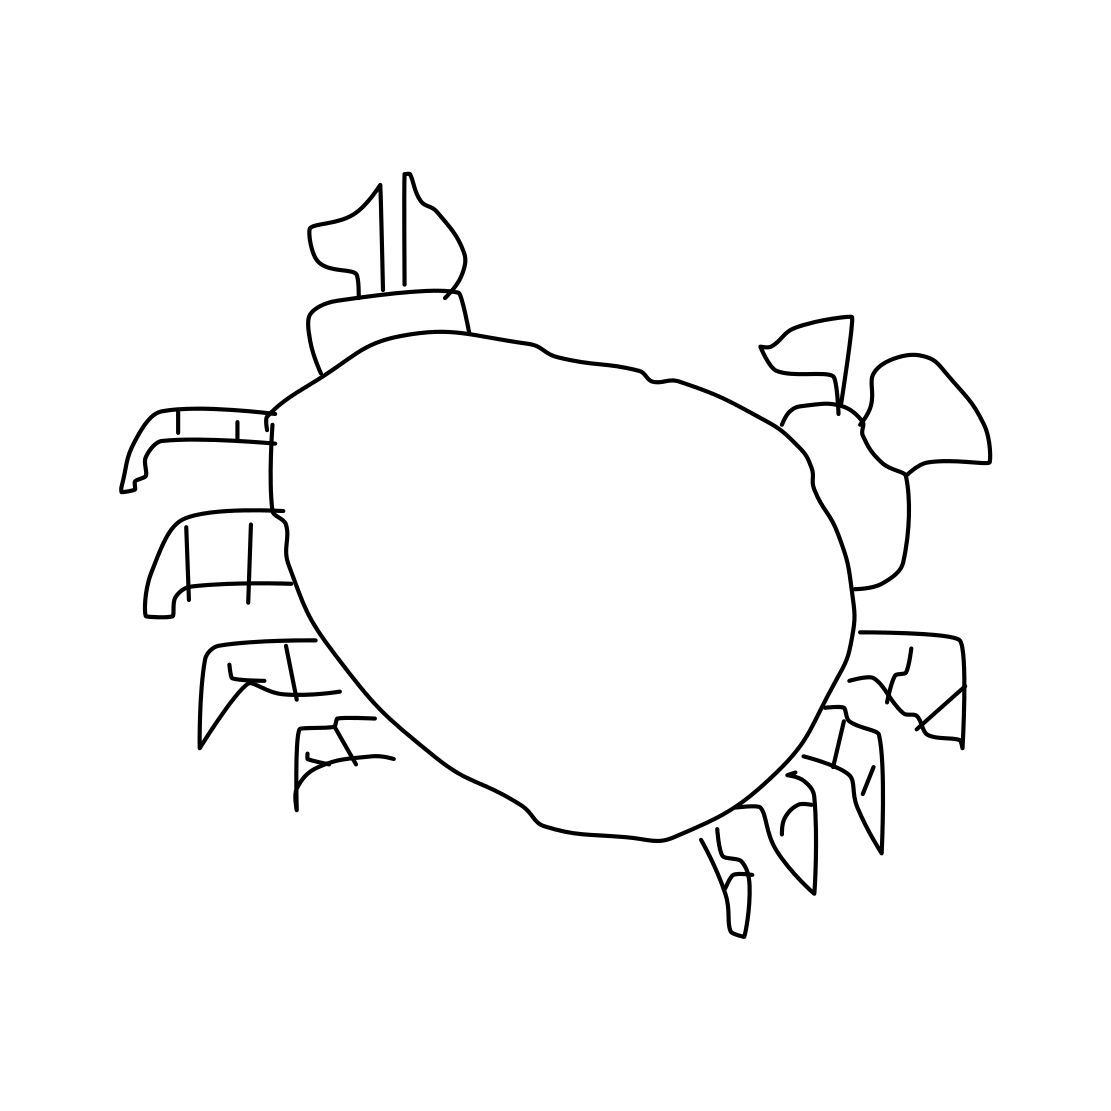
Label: crab